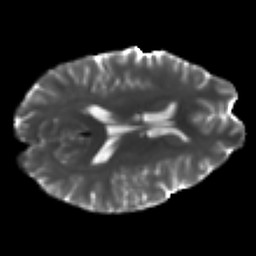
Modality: T2w
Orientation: axial
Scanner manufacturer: ge
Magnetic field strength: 3 T
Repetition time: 7.98 s
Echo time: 0.0701 s